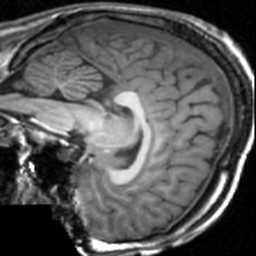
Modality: T1w
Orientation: sagittal
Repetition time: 0.008948 s
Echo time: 0.001784 s